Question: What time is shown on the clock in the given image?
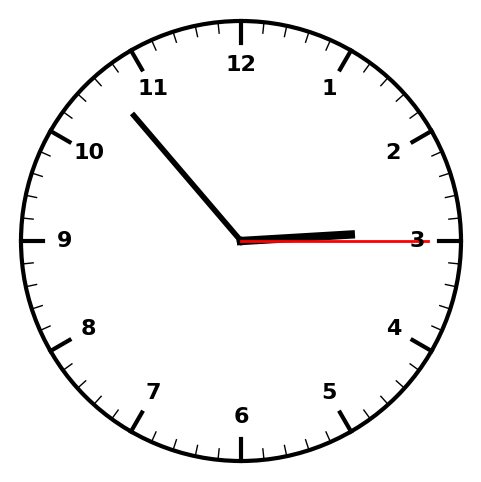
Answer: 02:53:15